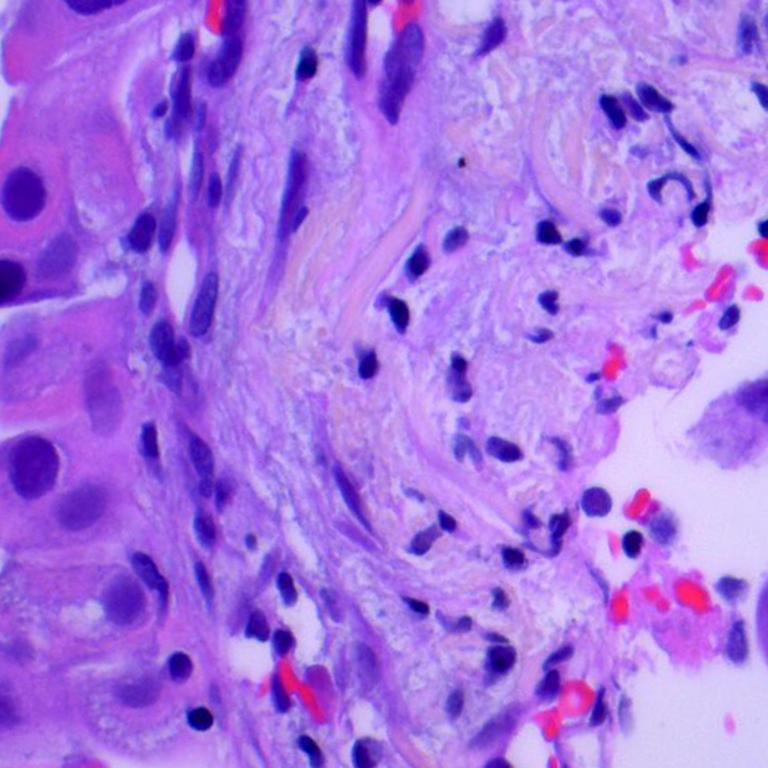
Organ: lung
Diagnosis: adenocarcinomas